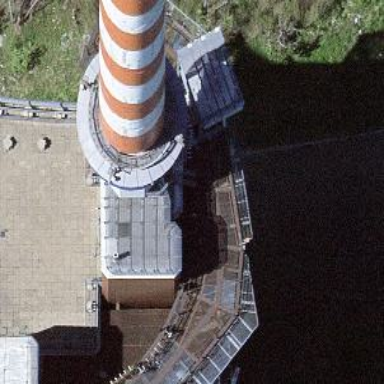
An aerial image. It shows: Communication tower.